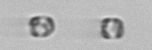
Label: Thalassiosira_sp_aff_mala